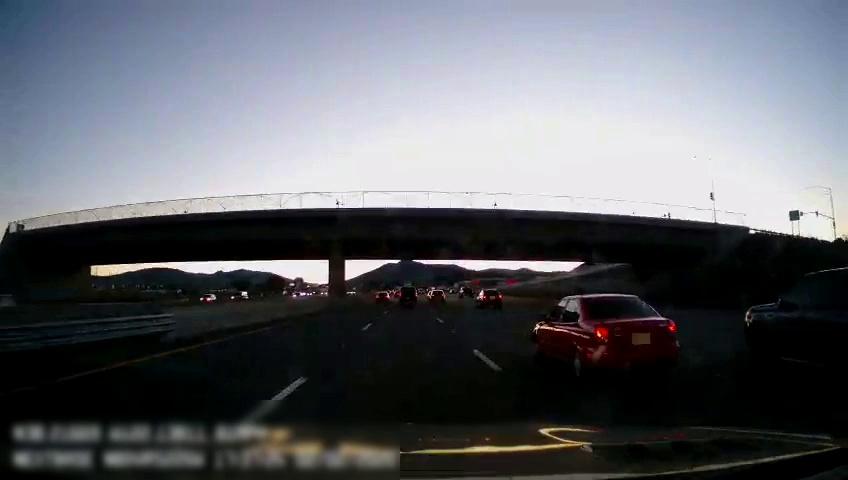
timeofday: Dusk/Dawn/Twilight
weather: Sunny
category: Drivable Space
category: Vehicles | Car
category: Vehicles | SUV
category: Vehicles | Car
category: Vehicles | SUV
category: Vehicles | Car
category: Vehicles | Car
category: Vehicles | SUV
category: Vehicles | Car
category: Vehicles | Car
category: Lanes | Alternate Lane
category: Lanes | Current Lane
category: Lanes | Current Lane